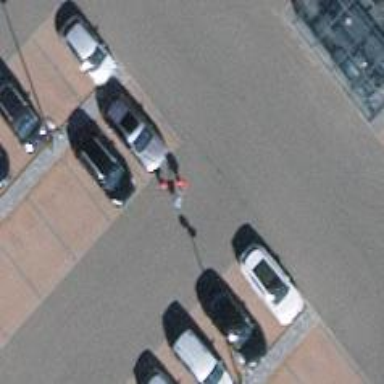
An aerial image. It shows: Asphalt parking aisle road.